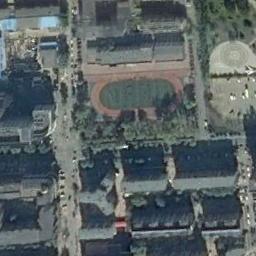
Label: ground_track_field